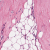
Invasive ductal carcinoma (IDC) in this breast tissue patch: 0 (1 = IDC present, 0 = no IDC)